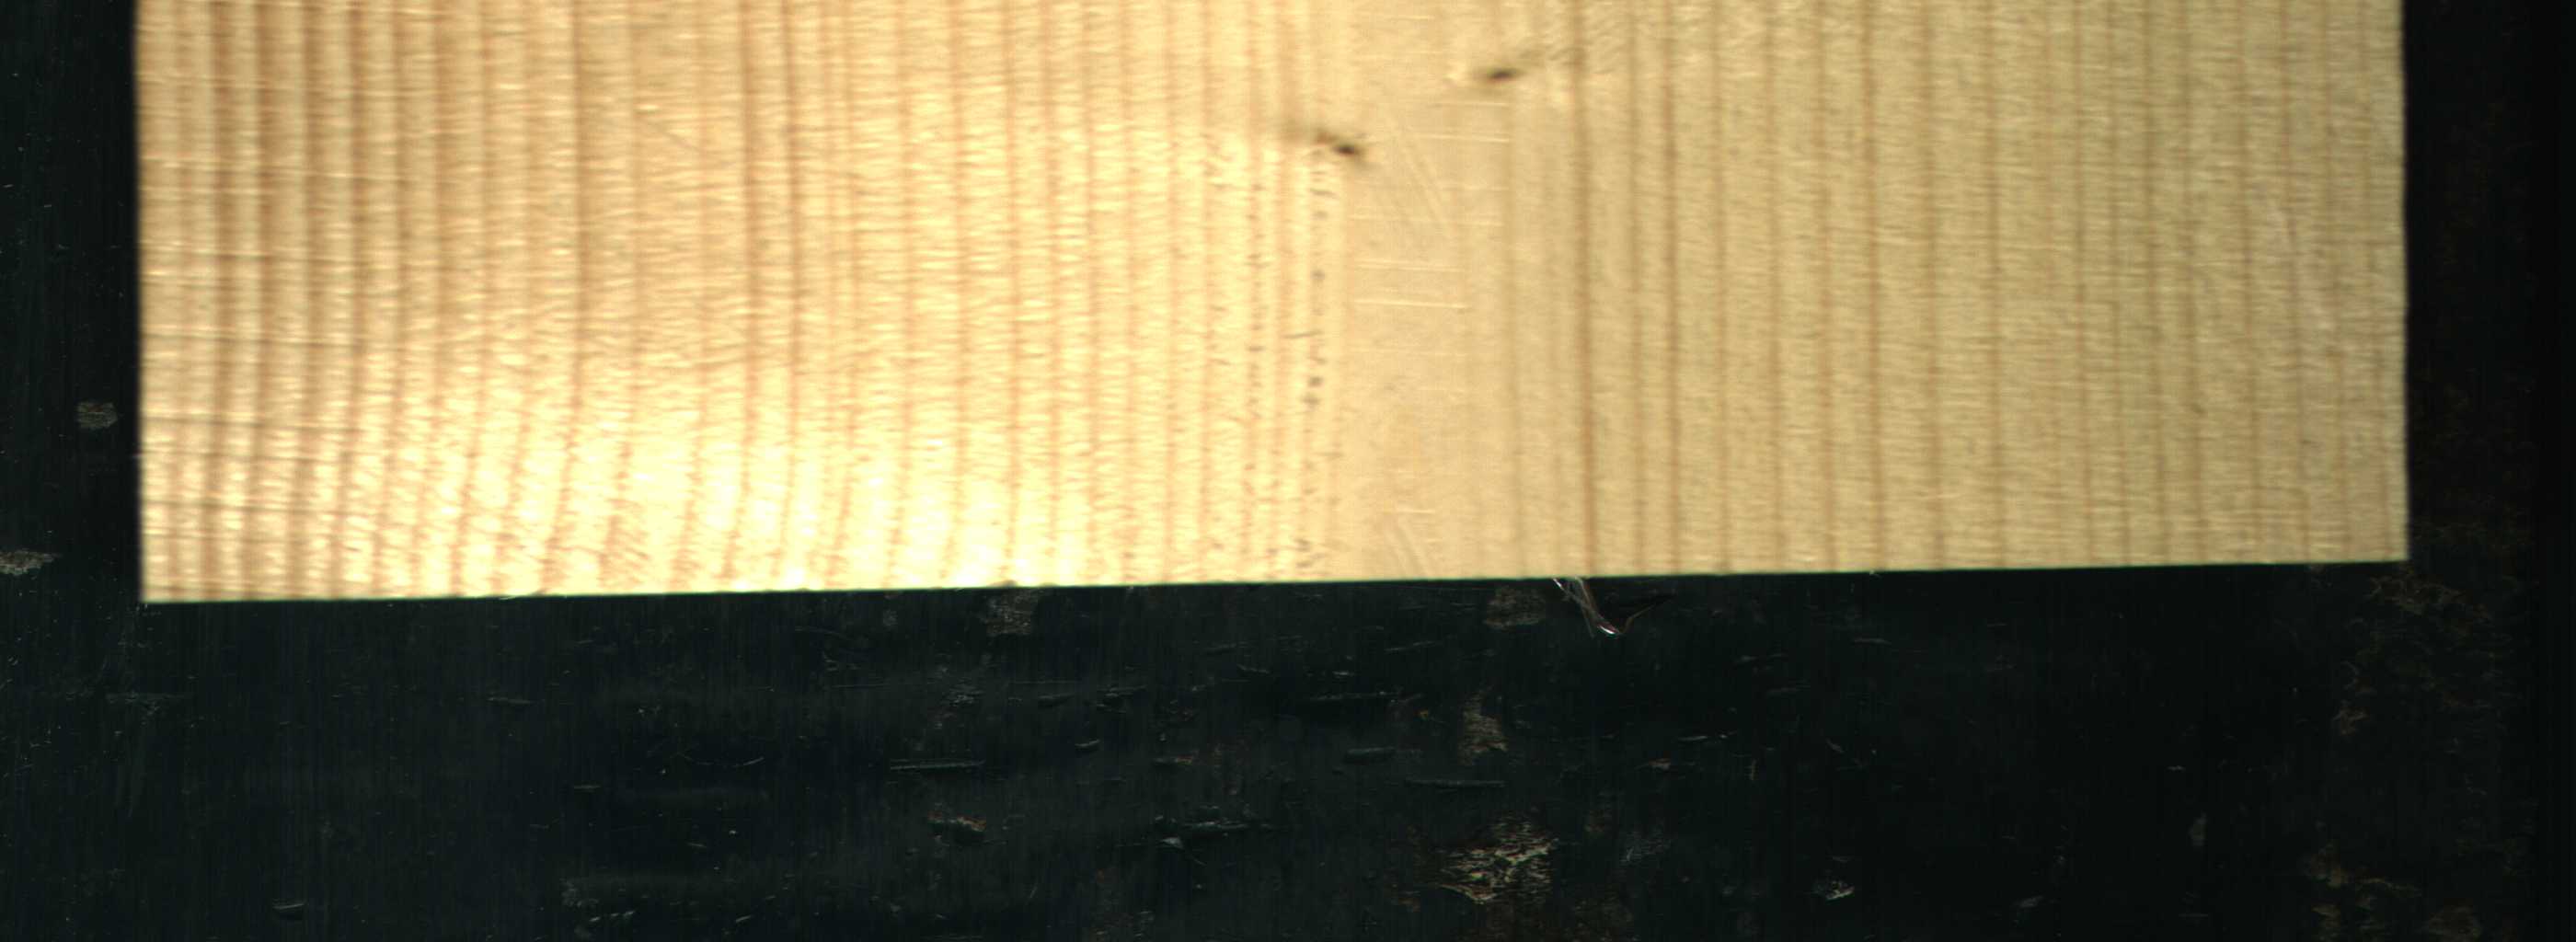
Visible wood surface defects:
Live_Knot